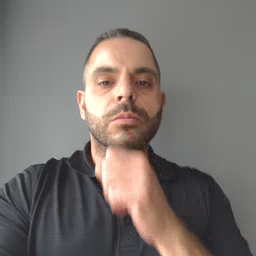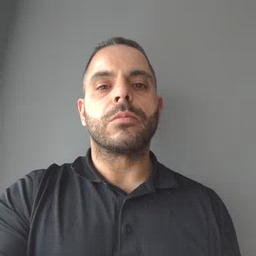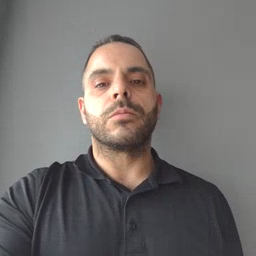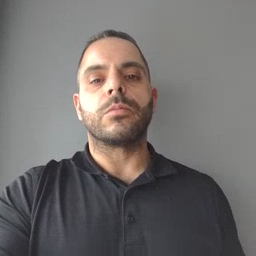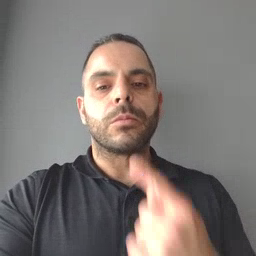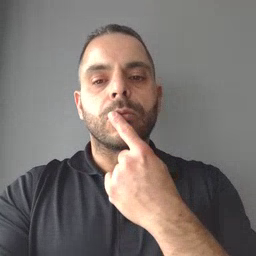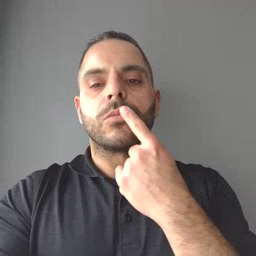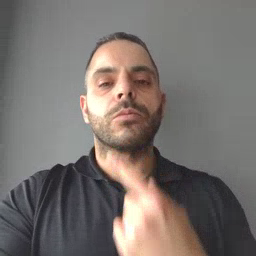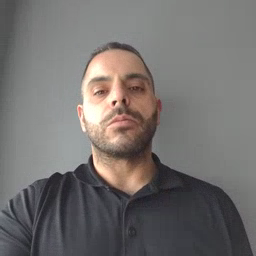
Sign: lips